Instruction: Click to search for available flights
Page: home
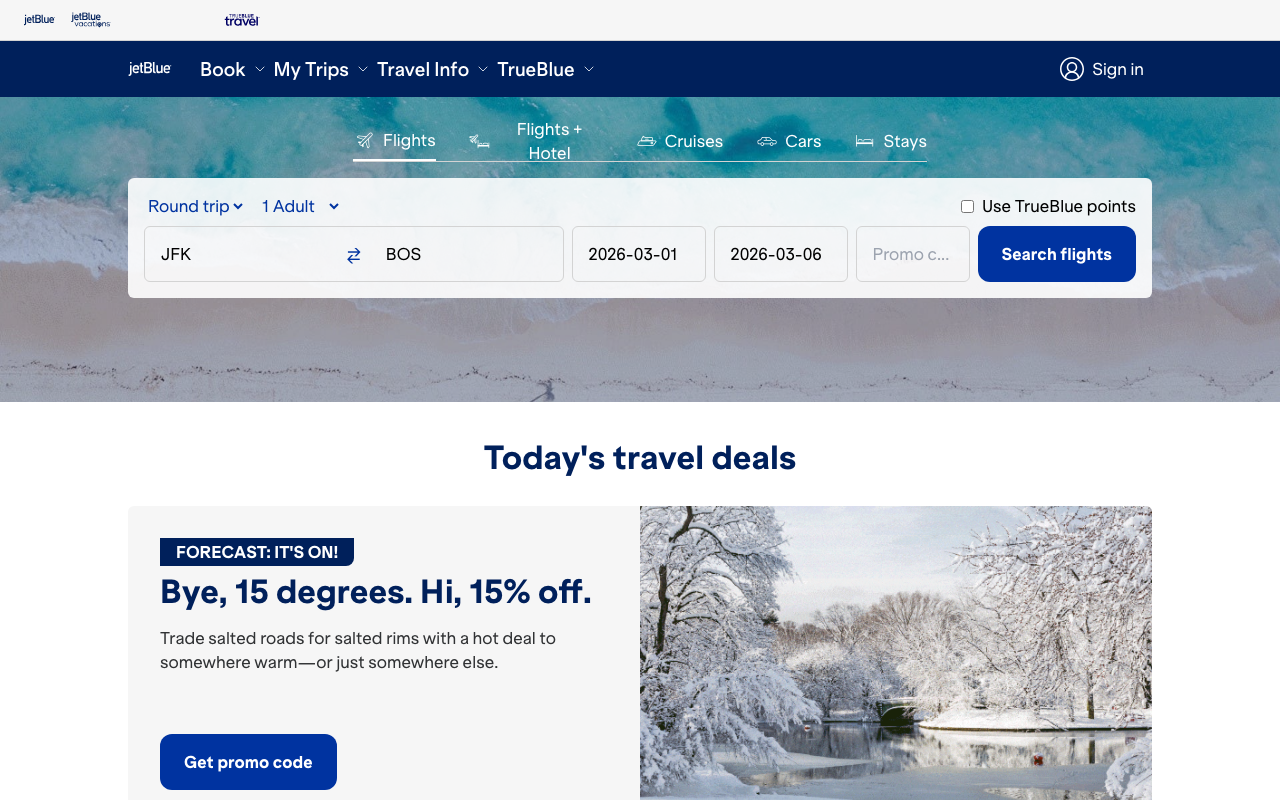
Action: click